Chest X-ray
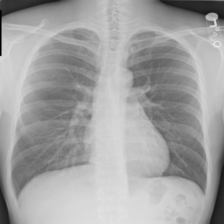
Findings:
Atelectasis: negative
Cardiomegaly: negative
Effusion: negative
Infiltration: negative
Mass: negative
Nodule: negative
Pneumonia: negative
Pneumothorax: negative
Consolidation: negative
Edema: negative
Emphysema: negative
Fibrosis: negative
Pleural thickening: negative
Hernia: negative